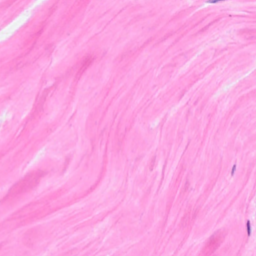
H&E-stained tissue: Breast